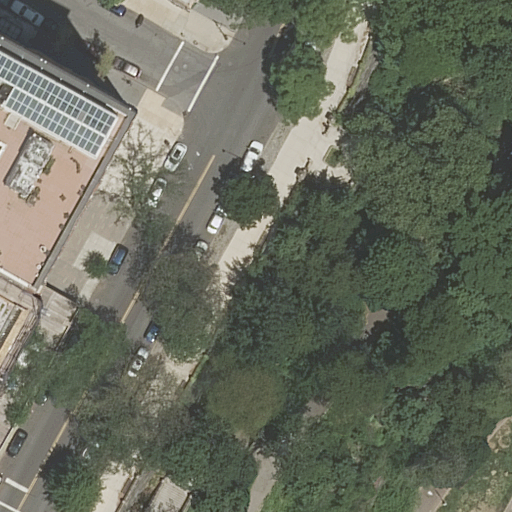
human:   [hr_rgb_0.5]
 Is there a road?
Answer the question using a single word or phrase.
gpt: yes

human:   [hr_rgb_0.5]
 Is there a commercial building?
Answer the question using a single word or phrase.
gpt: no

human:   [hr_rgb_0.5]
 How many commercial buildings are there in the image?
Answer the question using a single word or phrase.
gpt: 0

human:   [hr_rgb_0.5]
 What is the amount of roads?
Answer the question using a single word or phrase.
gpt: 7

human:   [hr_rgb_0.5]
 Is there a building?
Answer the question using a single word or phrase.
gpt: yes

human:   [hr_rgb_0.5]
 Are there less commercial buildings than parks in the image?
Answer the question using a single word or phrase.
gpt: yes

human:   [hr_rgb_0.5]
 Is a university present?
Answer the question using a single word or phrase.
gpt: yes

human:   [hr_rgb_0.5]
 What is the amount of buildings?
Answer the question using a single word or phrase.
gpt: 3

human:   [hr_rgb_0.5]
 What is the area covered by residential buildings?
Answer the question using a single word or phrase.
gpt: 128m2

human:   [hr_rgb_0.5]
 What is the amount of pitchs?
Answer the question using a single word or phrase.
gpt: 1

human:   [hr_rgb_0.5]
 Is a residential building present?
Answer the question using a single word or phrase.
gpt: yes

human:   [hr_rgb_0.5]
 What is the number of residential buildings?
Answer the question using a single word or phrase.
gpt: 3

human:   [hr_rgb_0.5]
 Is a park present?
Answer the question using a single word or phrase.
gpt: yes

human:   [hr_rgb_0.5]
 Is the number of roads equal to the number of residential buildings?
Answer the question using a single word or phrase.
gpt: no

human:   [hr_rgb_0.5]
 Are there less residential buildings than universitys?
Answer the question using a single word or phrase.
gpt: no

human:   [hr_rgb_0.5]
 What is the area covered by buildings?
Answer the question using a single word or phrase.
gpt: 128m2

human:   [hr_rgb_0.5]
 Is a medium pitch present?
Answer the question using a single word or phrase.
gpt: yes

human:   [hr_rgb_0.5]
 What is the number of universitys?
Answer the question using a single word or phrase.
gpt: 2

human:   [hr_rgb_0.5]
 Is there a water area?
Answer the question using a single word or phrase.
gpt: no

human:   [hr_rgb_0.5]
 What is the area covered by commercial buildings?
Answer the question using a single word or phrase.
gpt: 0m2

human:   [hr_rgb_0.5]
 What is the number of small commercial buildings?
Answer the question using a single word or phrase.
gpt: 0

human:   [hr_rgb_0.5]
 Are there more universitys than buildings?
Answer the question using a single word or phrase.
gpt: no

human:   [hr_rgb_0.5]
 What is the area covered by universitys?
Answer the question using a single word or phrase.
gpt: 19648m2

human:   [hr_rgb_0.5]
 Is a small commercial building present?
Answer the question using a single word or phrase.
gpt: no

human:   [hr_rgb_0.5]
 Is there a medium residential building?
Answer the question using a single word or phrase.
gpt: no

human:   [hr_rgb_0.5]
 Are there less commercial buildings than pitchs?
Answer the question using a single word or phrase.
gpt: yes

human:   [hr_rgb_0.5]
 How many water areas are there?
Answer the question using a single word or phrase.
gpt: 0

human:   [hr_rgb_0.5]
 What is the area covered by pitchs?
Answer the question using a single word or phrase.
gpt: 446m2

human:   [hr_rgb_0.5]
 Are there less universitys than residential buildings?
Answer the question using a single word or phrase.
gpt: yes

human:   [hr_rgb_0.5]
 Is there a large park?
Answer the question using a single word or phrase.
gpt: yes

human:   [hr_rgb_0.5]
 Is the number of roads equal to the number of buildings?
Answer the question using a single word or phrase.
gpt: no

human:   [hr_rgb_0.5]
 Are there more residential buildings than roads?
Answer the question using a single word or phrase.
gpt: no

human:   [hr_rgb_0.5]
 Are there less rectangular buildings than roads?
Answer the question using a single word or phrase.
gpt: yes

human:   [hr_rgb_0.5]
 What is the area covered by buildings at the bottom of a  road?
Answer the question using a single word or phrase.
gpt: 34m2

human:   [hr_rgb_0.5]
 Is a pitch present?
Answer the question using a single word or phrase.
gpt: yes

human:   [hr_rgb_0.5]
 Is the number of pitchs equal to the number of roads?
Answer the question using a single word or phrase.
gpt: no

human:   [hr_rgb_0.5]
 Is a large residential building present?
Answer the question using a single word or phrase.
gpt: no

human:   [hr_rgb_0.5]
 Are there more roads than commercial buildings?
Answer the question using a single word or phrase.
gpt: yes

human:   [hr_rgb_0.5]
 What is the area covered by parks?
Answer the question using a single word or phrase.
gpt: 10345m2

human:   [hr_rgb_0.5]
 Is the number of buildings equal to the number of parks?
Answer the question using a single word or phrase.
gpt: no

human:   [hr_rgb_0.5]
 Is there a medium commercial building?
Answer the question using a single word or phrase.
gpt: no

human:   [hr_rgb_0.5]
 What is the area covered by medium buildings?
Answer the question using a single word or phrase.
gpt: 0m2

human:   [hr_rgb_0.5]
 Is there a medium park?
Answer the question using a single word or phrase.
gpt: no

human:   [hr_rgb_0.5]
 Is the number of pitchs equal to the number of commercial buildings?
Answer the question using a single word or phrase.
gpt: no

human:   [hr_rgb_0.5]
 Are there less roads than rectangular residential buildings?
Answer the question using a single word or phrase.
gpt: no

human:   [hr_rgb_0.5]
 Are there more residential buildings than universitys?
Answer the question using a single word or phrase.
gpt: yes

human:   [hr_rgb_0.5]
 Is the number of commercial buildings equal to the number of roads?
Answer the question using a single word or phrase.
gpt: no

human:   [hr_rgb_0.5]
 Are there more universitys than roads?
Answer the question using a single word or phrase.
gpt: no

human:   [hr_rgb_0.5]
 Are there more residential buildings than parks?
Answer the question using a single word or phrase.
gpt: yes

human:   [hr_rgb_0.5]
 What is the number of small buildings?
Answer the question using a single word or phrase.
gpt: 3

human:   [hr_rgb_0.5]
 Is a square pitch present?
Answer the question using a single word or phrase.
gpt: no

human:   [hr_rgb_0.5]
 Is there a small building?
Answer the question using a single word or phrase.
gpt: yes

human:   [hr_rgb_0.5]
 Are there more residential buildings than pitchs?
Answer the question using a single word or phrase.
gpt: yes

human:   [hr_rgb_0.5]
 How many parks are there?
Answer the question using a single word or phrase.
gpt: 1

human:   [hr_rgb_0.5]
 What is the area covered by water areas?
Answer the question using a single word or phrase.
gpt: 0m2

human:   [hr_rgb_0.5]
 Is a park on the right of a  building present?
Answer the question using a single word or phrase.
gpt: no

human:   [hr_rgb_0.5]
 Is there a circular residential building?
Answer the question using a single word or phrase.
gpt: no

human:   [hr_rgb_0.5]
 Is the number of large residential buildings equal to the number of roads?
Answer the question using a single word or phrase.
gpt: no

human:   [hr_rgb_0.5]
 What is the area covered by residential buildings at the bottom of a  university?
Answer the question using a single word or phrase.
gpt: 128m2

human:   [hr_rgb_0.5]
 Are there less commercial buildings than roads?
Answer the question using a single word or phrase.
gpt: yes

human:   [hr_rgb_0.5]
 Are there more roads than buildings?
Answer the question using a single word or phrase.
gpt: yes

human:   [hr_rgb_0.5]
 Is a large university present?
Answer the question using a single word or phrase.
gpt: yes

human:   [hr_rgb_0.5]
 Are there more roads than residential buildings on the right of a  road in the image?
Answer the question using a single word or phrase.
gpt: yes

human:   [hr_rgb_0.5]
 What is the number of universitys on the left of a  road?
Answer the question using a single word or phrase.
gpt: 1